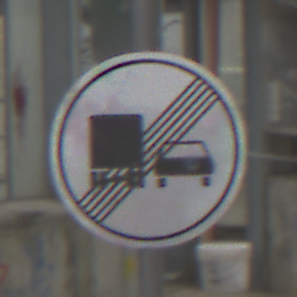
Verkehrszeichen: EndeUeberholverbotKraftfahrzeuge
Umgebung: Roofed, Special
Tageszeit: Midday
Wetter: Overcast
Licht: Natural
Jahreszeit: NotSpecified
Kontrast: LowContrast